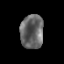
Tissue: prostate
Cell type: Myeloid cells
Senescence score: 0.2949
Nuclear area (px): 756
Mean DAPI intensity: 105.351